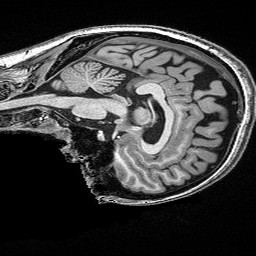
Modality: T1w
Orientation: sagittal
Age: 26
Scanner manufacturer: siemens
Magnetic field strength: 3 T
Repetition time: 2.5 s
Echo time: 0.00343 s